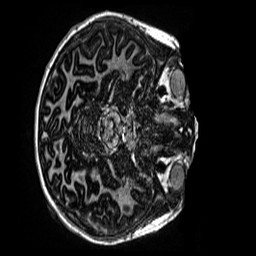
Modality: MP2RAGE
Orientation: axial
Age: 9
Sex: female
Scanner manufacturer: siemens
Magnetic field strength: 3 T
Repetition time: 4 s
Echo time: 0.00299 s